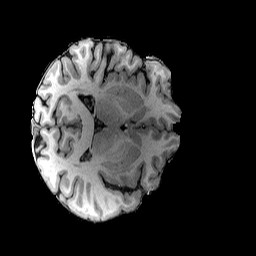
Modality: T1w
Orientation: axial
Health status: healthy